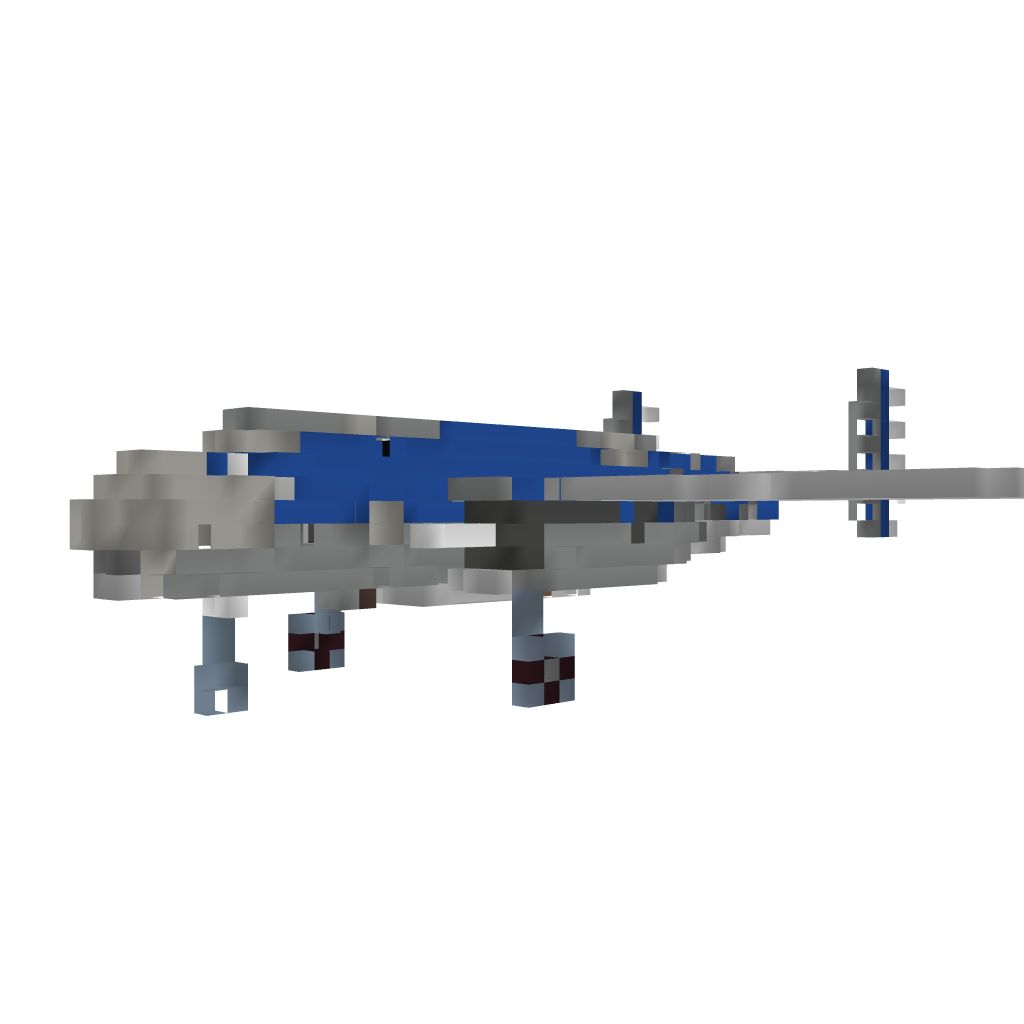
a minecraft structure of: North American B-25